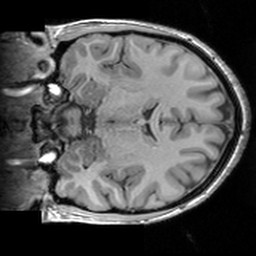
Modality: T1w
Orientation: coronal
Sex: female
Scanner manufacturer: siemens
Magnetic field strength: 3 T
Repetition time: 1.63 s
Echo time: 0.00311 s